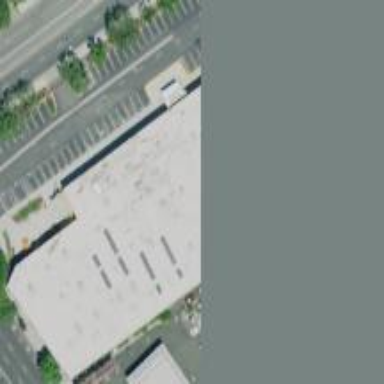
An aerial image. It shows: Building.